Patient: sex F, age 60
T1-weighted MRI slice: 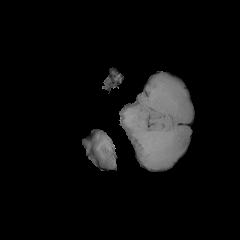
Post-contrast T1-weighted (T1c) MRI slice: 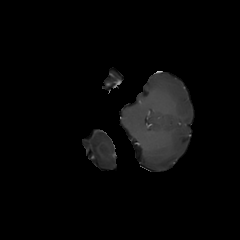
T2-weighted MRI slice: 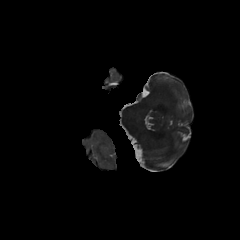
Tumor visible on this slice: no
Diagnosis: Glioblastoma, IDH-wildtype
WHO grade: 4